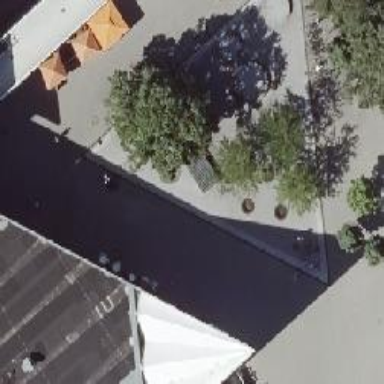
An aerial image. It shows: Playground featuring trampoline.